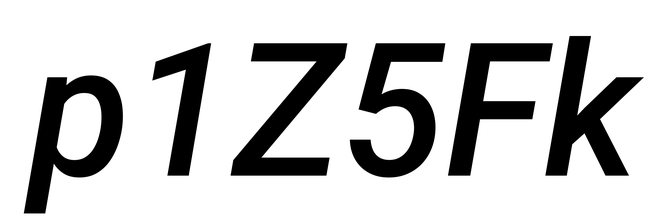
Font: Roboto-Italic_Medium_Italic